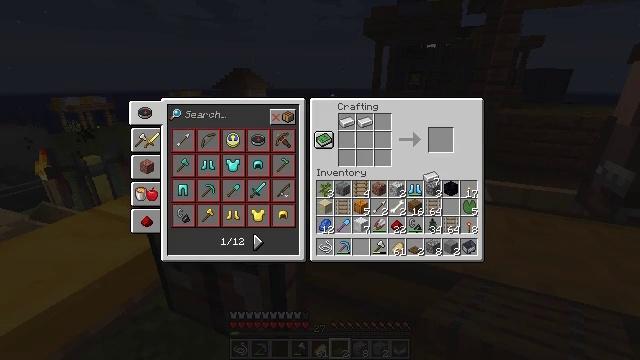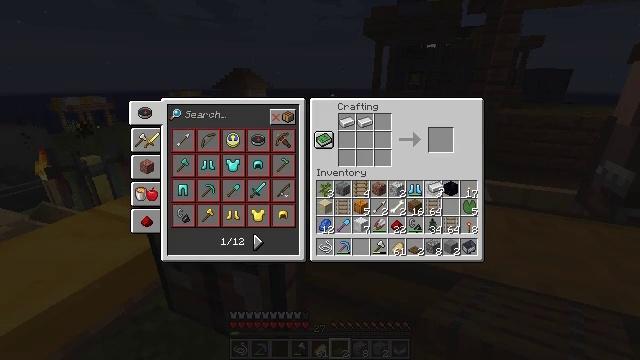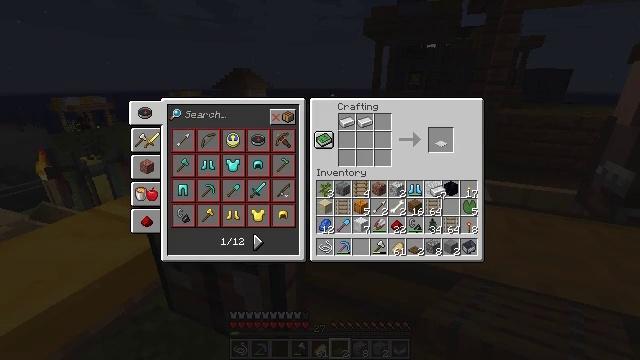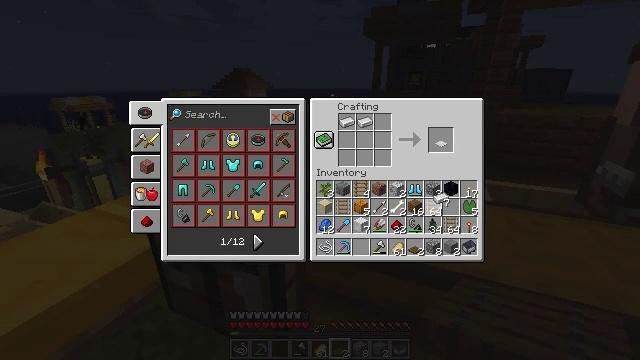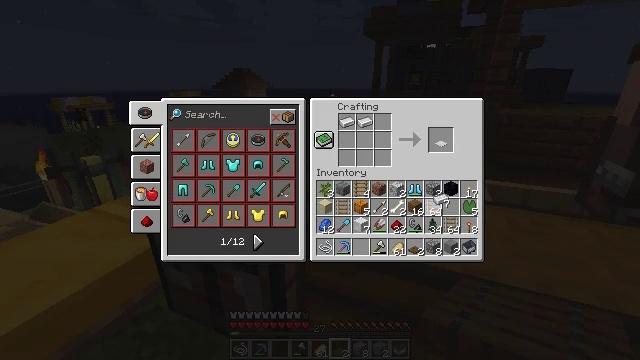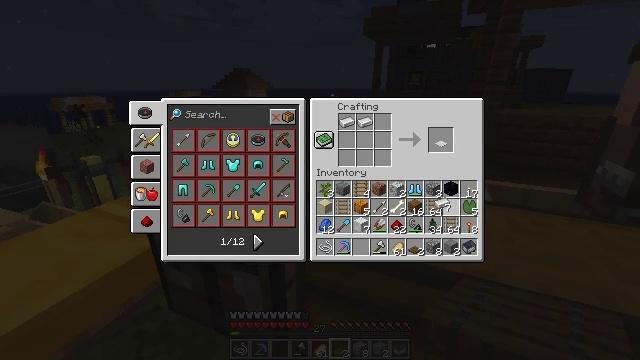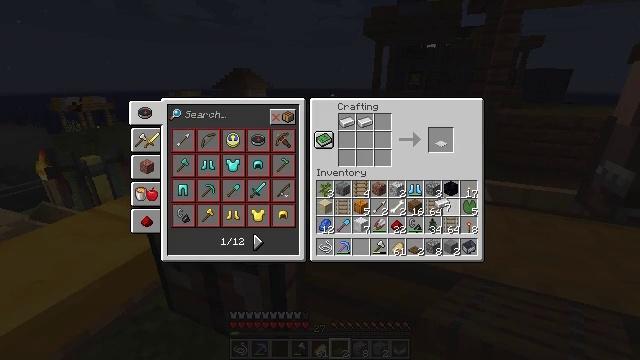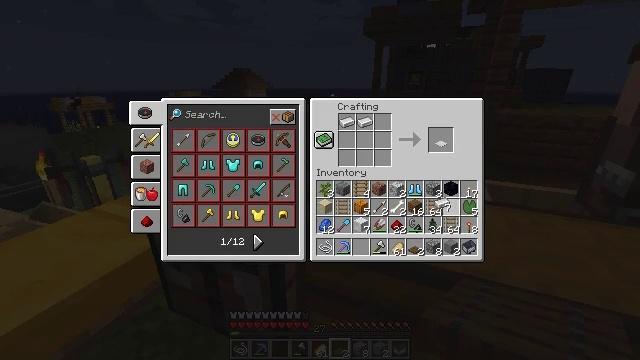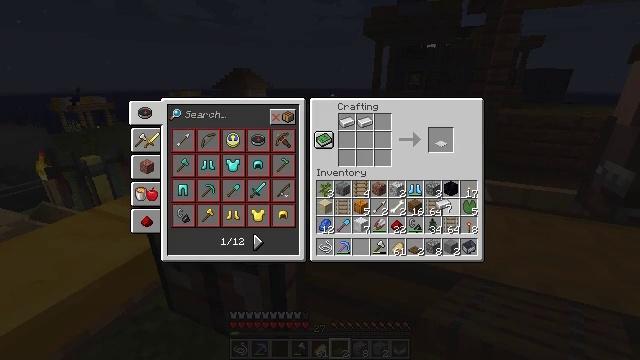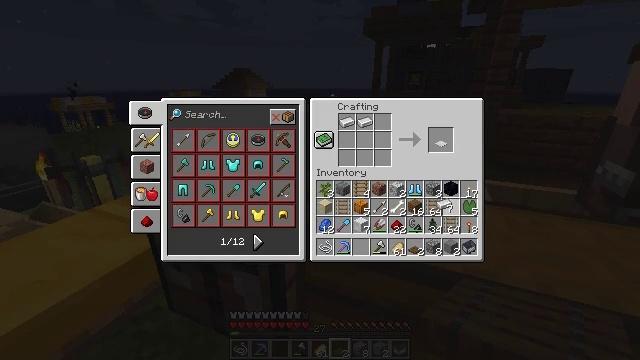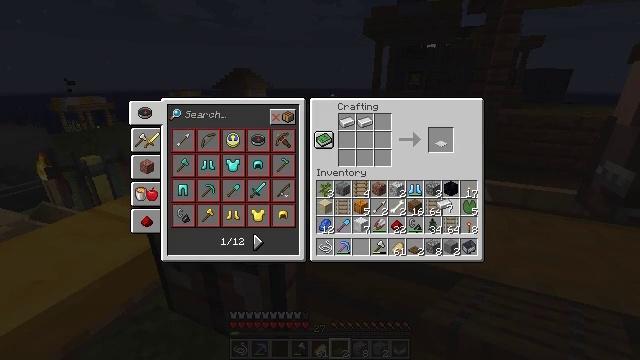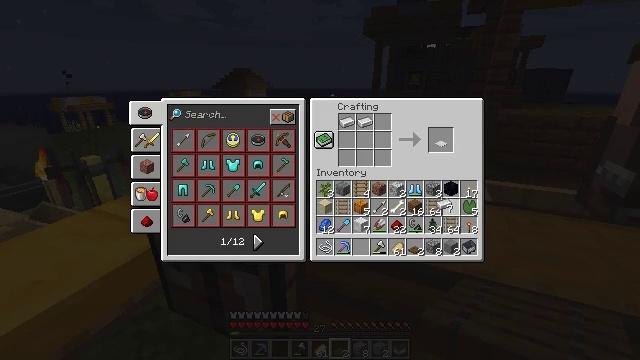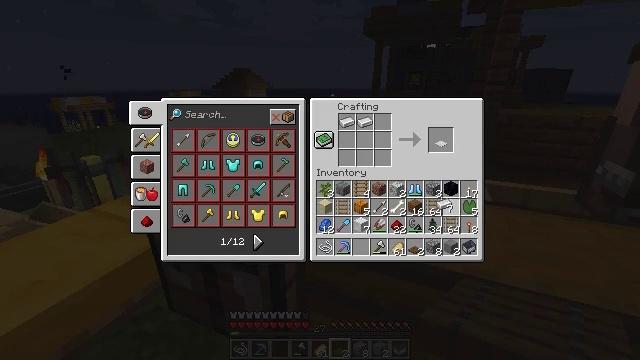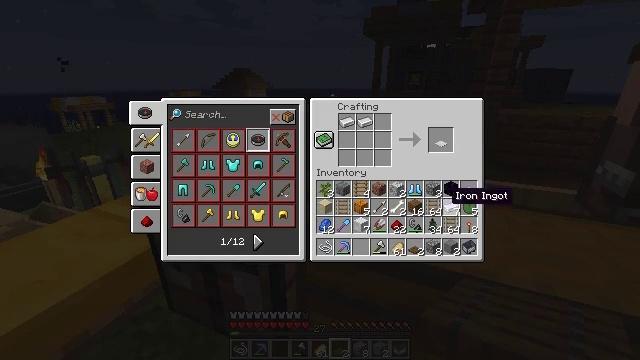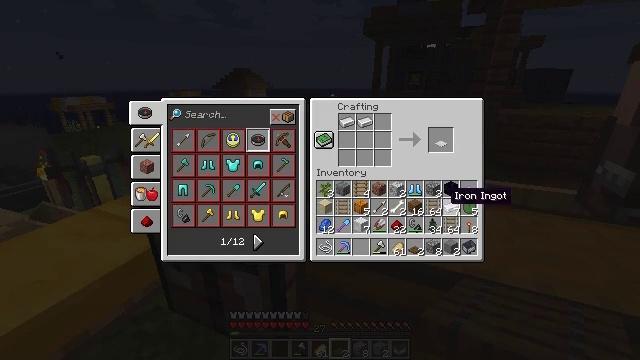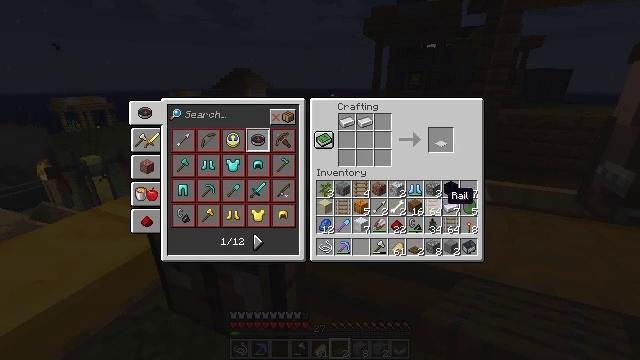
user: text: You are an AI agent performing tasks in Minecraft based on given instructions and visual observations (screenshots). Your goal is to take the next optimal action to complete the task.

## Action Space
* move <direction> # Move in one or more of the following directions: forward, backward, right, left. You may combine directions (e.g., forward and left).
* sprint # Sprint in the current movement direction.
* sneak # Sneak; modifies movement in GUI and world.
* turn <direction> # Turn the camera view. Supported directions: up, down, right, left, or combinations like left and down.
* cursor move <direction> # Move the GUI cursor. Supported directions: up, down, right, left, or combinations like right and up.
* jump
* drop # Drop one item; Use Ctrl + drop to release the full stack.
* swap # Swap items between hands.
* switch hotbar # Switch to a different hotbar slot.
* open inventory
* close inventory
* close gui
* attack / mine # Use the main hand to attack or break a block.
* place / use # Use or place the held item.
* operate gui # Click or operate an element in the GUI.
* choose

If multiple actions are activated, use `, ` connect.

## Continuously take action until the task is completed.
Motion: motion action
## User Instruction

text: Craft a smithing table.
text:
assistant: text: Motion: cursor move down
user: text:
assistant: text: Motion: no_op
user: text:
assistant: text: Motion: no_op
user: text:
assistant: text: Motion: no_op
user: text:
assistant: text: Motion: no_op
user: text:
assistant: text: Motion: no_op
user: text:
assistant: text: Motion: no_op
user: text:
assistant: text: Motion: no_op
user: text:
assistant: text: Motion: no_op
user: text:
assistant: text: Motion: no_op
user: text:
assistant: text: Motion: operate gui
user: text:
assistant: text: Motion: operate gui
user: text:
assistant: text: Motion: no_op
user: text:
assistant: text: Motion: no_op
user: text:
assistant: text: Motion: no_op
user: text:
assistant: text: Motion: no_op
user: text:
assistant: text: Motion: no_op
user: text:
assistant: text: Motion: no_op
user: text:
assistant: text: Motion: no_op
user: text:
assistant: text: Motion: no_op
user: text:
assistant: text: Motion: no_op
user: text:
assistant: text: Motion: no_op
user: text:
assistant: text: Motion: no_op
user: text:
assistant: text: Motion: no_op
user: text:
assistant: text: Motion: no_op
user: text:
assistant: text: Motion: no_op
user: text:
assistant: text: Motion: operate gui
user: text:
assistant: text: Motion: operate gui
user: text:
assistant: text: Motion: operate gui
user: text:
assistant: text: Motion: cursor move left and up